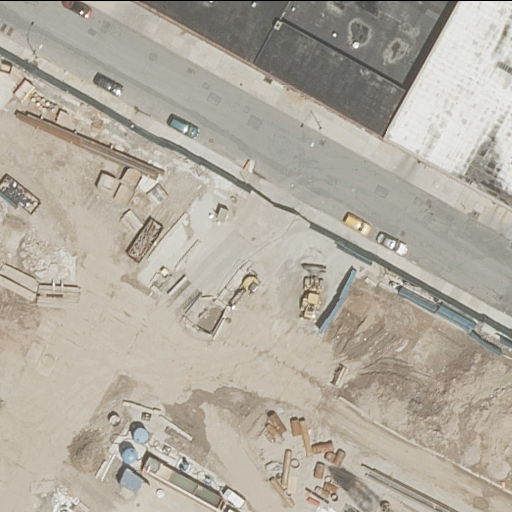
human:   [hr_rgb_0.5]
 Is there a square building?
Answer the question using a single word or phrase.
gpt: no

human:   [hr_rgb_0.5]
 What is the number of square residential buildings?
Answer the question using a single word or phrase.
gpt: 0

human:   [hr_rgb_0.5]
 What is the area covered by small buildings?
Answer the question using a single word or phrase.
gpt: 0m2

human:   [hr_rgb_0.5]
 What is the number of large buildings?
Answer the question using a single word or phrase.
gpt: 2

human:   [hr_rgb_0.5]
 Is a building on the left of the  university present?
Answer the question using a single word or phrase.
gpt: yes

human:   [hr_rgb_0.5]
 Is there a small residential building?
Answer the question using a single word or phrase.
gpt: no

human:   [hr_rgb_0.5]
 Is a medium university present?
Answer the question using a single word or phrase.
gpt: no

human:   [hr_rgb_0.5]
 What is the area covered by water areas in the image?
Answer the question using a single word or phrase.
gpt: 0m2

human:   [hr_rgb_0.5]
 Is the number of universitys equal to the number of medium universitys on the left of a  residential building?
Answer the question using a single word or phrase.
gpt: no

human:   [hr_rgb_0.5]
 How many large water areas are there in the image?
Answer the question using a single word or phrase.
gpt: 0

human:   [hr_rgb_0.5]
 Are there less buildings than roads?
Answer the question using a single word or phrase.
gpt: no

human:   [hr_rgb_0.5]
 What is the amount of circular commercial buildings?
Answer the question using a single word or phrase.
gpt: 0

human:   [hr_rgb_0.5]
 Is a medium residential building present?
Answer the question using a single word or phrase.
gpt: no

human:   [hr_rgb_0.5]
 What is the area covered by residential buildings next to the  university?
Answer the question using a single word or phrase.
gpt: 1646m2

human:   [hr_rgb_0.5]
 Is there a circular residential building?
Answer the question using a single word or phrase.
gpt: no

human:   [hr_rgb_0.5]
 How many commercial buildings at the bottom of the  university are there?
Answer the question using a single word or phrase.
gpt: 0

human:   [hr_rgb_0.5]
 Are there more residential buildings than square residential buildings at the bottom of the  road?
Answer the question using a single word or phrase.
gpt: yes

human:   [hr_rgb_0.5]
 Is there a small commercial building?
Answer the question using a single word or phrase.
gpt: no

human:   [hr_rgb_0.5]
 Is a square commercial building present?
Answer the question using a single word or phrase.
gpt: no

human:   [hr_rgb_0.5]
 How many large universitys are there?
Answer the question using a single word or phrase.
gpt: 1

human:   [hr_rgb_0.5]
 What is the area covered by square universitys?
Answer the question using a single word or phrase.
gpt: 0m2

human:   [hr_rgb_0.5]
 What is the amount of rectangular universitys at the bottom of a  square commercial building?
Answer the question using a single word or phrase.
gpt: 0

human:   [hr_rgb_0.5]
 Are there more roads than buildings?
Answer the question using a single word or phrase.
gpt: no

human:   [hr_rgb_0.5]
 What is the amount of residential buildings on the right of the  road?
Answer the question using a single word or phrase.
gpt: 1

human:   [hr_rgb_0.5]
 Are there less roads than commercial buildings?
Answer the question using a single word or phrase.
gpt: no

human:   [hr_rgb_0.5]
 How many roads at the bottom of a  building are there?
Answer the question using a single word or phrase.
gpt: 0

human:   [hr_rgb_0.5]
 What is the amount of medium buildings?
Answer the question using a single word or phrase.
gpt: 0

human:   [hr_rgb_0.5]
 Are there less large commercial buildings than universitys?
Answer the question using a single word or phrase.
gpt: yes

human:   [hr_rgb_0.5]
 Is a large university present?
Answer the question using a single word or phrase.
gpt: yes

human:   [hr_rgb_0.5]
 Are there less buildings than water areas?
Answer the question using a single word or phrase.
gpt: no

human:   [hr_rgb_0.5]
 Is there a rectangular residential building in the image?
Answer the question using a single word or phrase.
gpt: yes

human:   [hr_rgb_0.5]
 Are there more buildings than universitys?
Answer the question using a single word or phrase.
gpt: yes

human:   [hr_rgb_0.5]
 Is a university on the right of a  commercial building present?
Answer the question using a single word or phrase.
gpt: no

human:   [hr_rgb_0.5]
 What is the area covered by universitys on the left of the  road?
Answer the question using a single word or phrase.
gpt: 0m2

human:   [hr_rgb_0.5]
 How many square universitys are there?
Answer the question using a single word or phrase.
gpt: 0

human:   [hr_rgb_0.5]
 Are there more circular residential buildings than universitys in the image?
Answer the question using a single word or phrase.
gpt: no